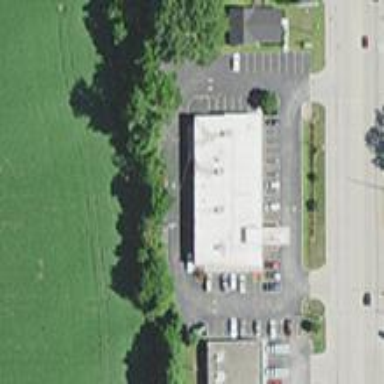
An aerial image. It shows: Clinic.